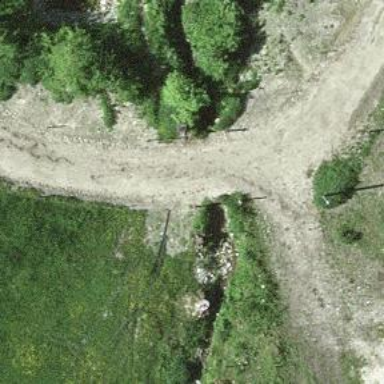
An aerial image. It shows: Track road with grade2 bridge.